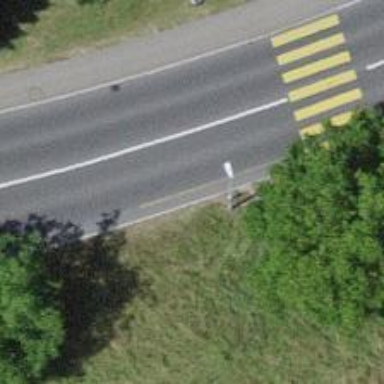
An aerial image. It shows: Secondary road.